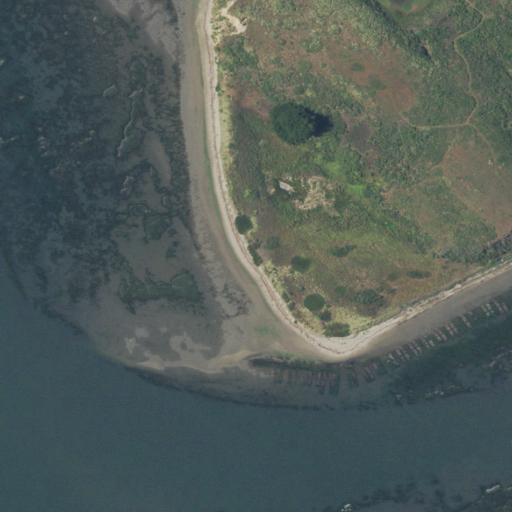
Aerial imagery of cape in California named Toms Point containing open water, herbaceous wetlands, and shrub